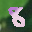
Label: 8